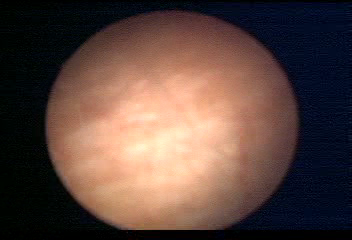
Modality: WLC
Class: Normal mucosa
Bladder cancer association: No